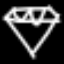
Label: diamond